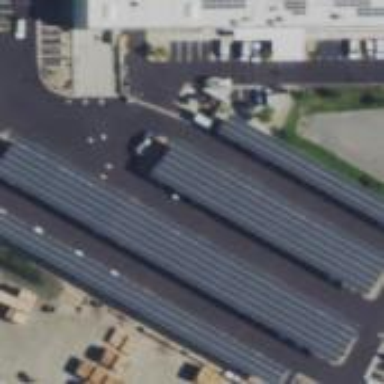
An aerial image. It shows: Solar photovoltaic panel generator located on building's roof.